Aerial crown-view tile of a tropical tree (Barro Colorado Island, Panama), acquired 20250124:
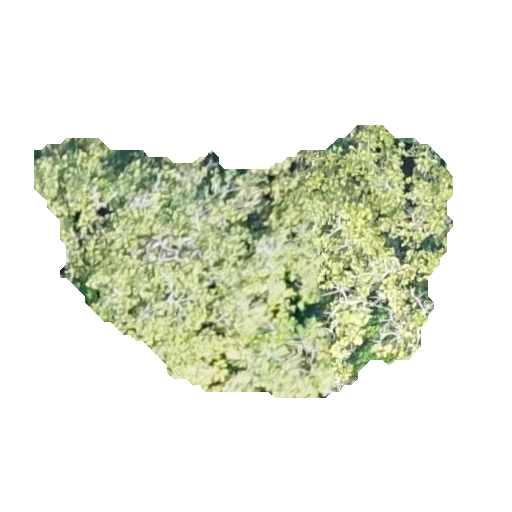
Species: Anacardium excelsum
GBIF accepted scientific name: Anacardium excelsum
Crown area: 121.443 m²